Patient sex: M
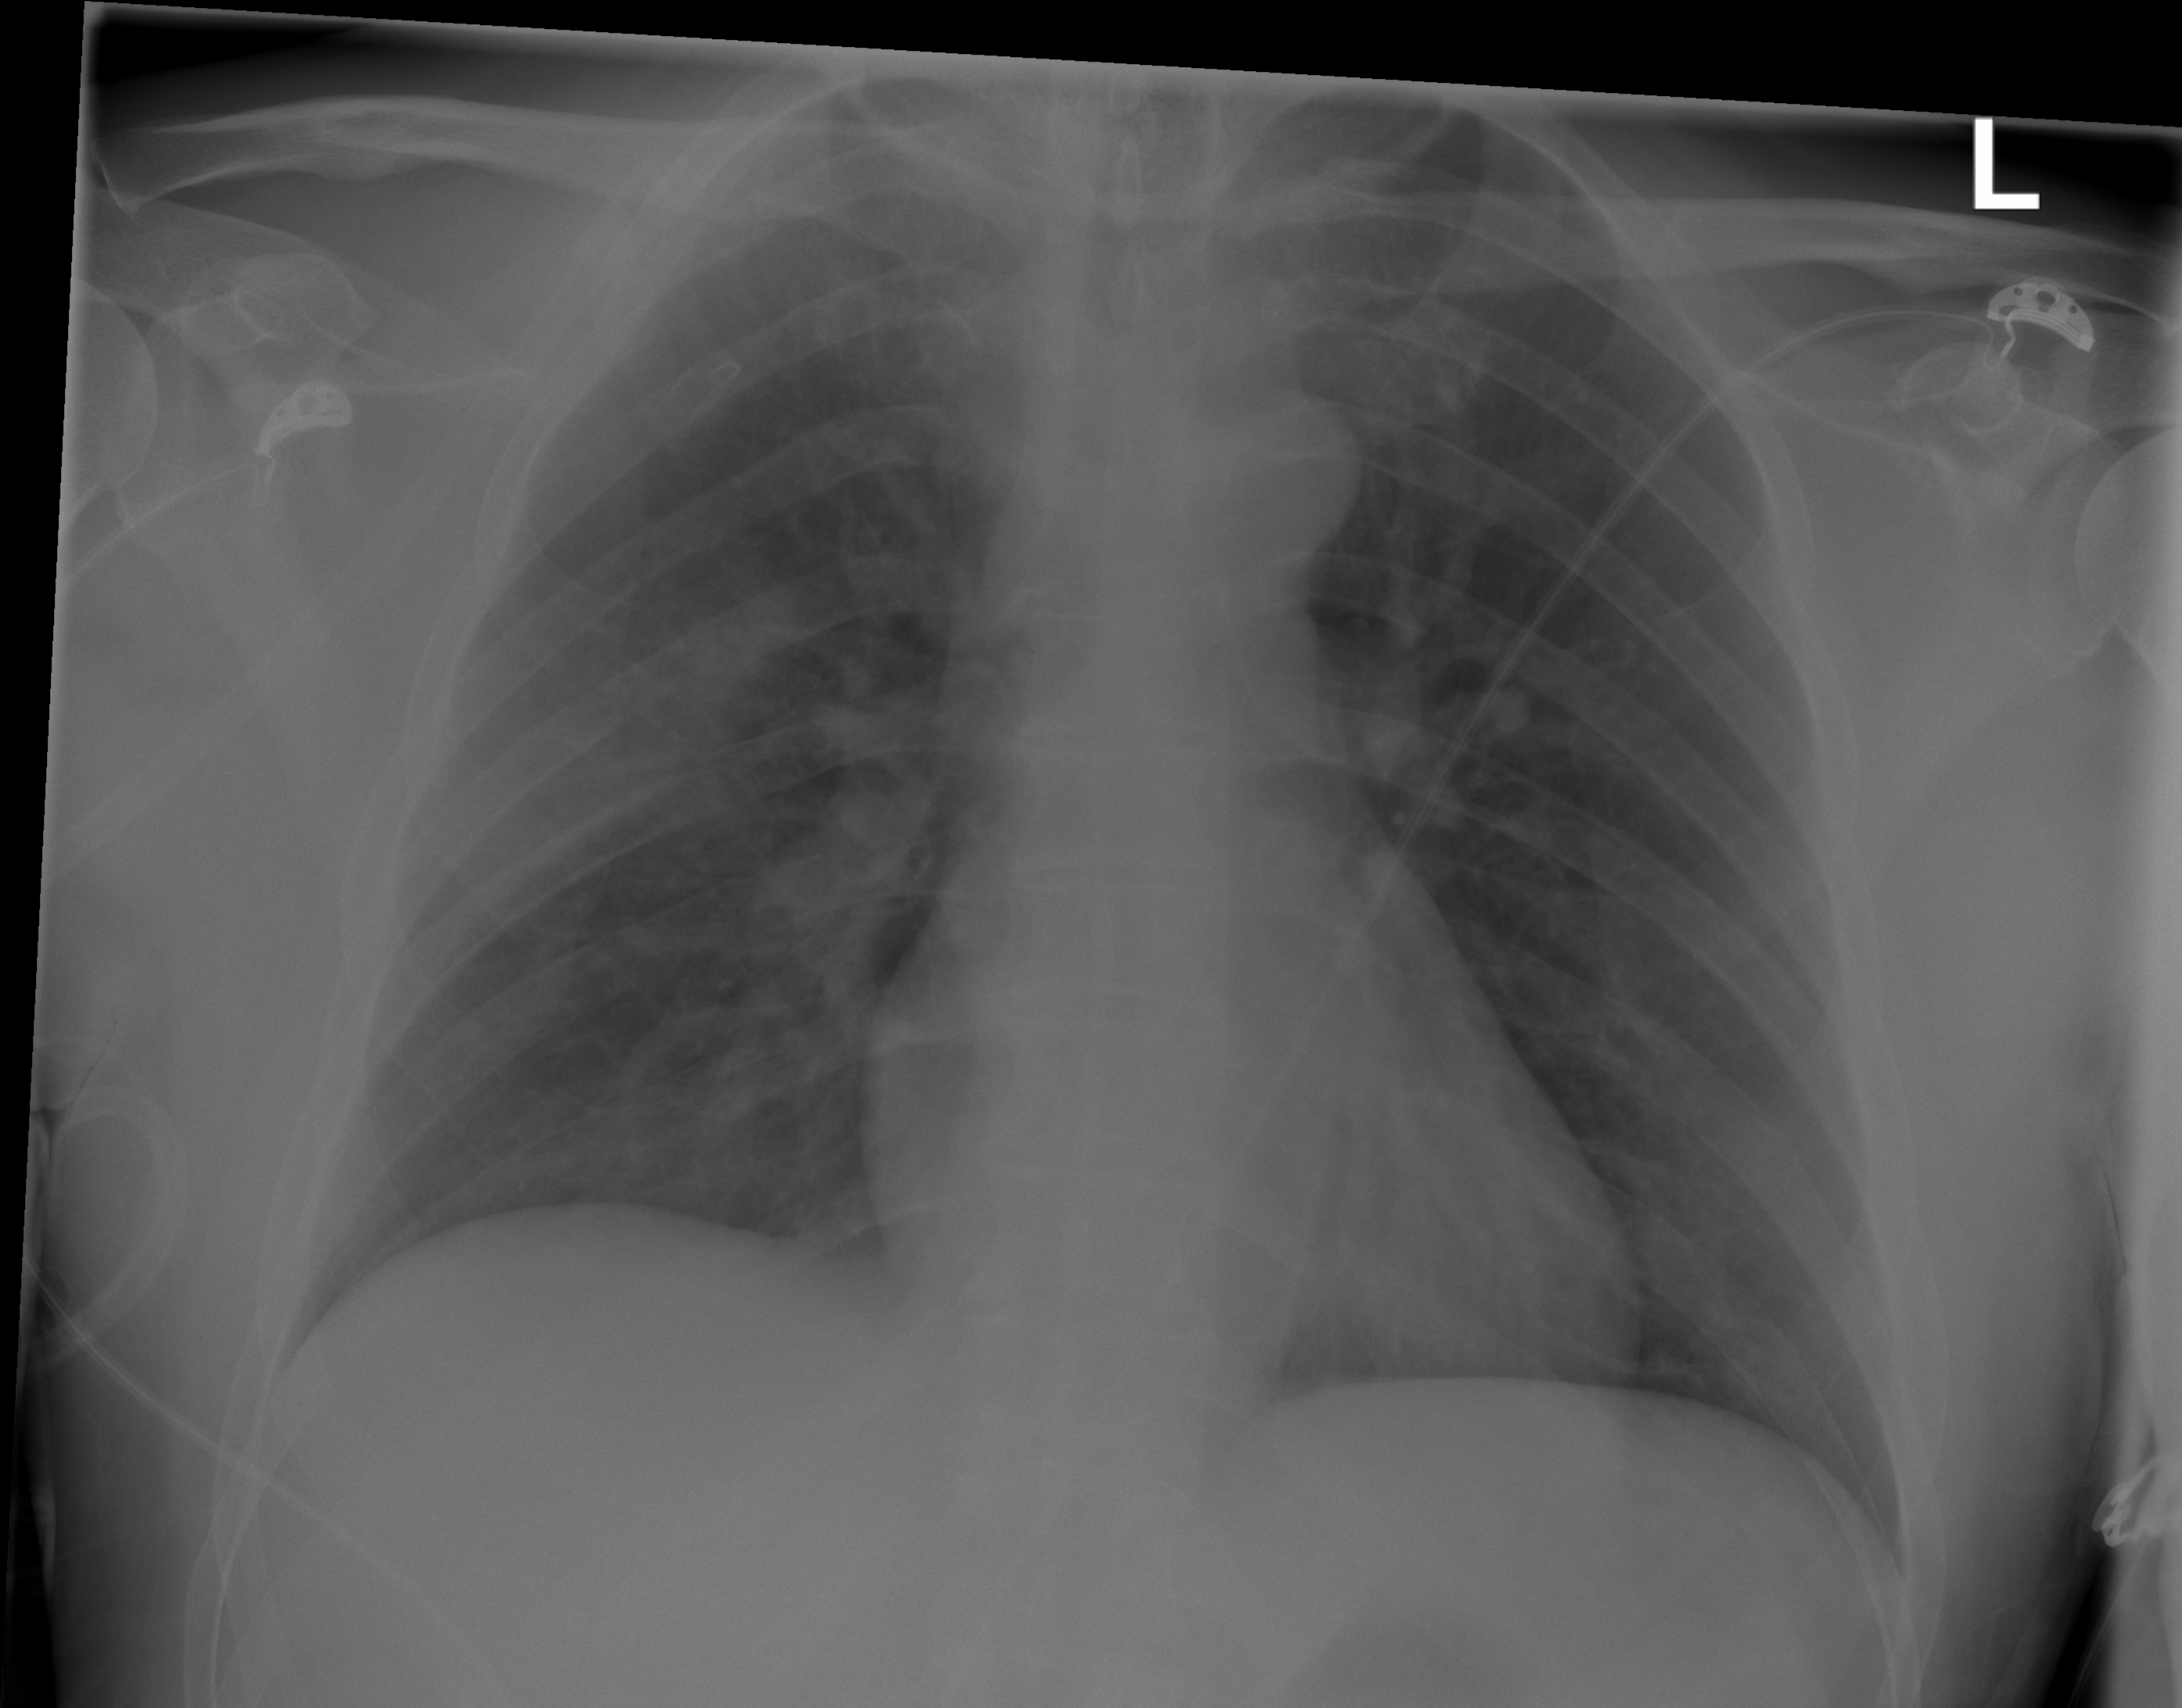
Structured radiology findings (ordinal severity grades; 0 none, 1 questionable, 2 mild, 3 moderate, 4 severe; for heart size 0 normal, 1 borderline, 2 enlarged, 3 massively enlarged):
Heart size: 0
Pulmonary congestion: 0
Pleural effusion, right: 0
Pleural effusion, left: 0
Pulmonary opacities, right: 0
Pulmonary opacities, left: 0
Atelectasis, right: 2
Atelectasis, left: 0